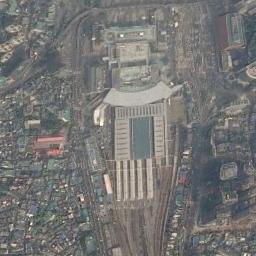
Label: railway_station